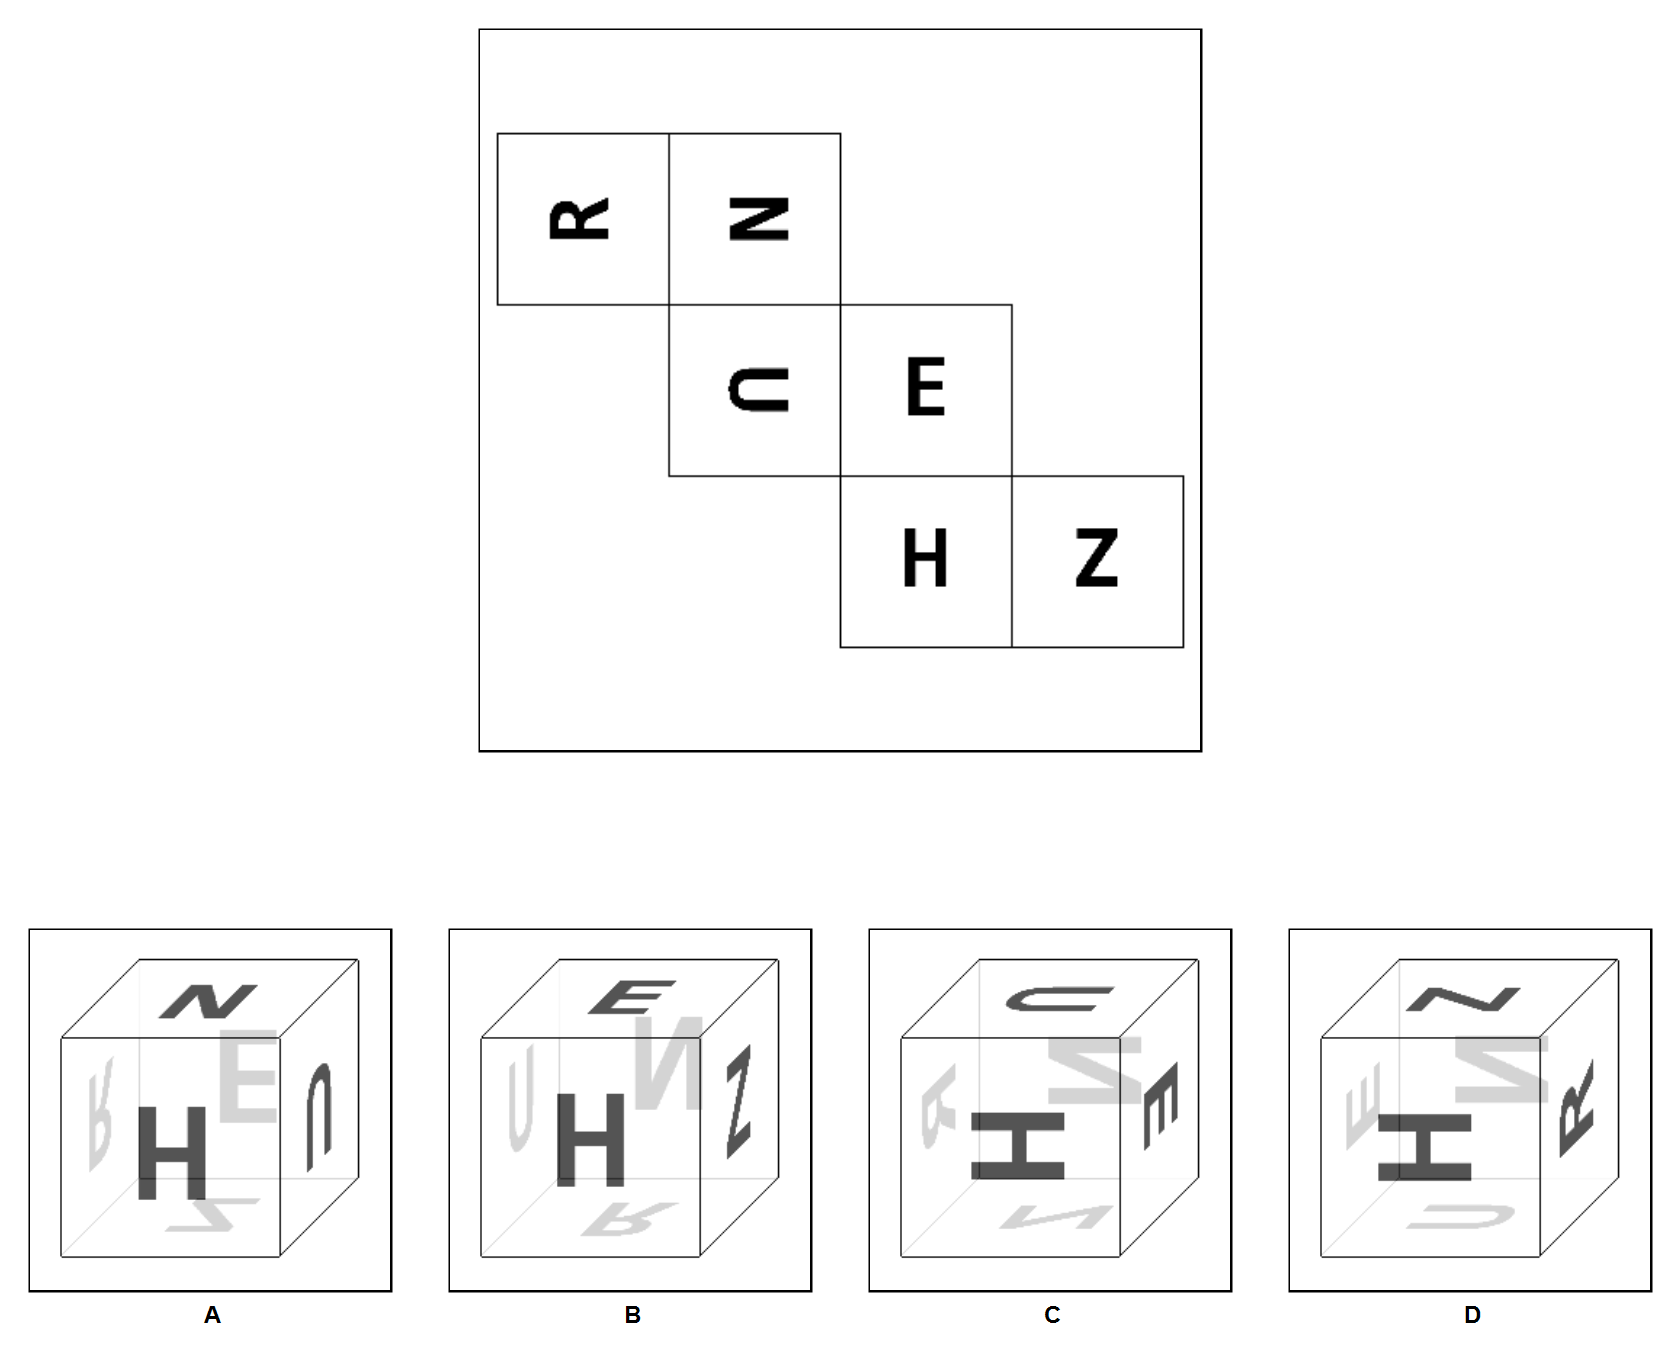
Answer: A